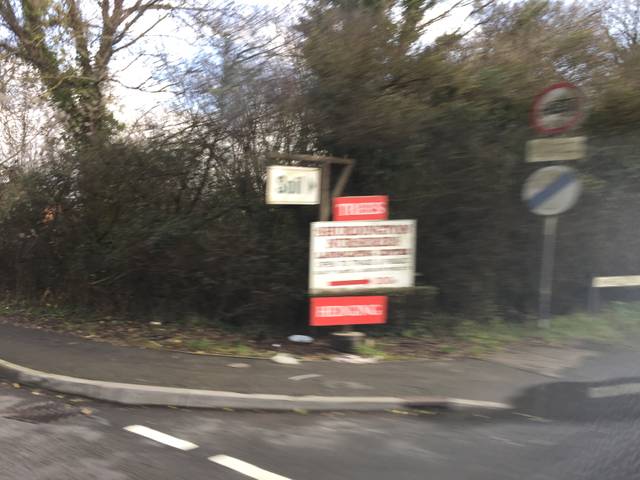
Region: United Kingdom
Coordinates: 51.857, -2.127